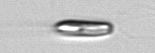
Label: Chrysochromulina